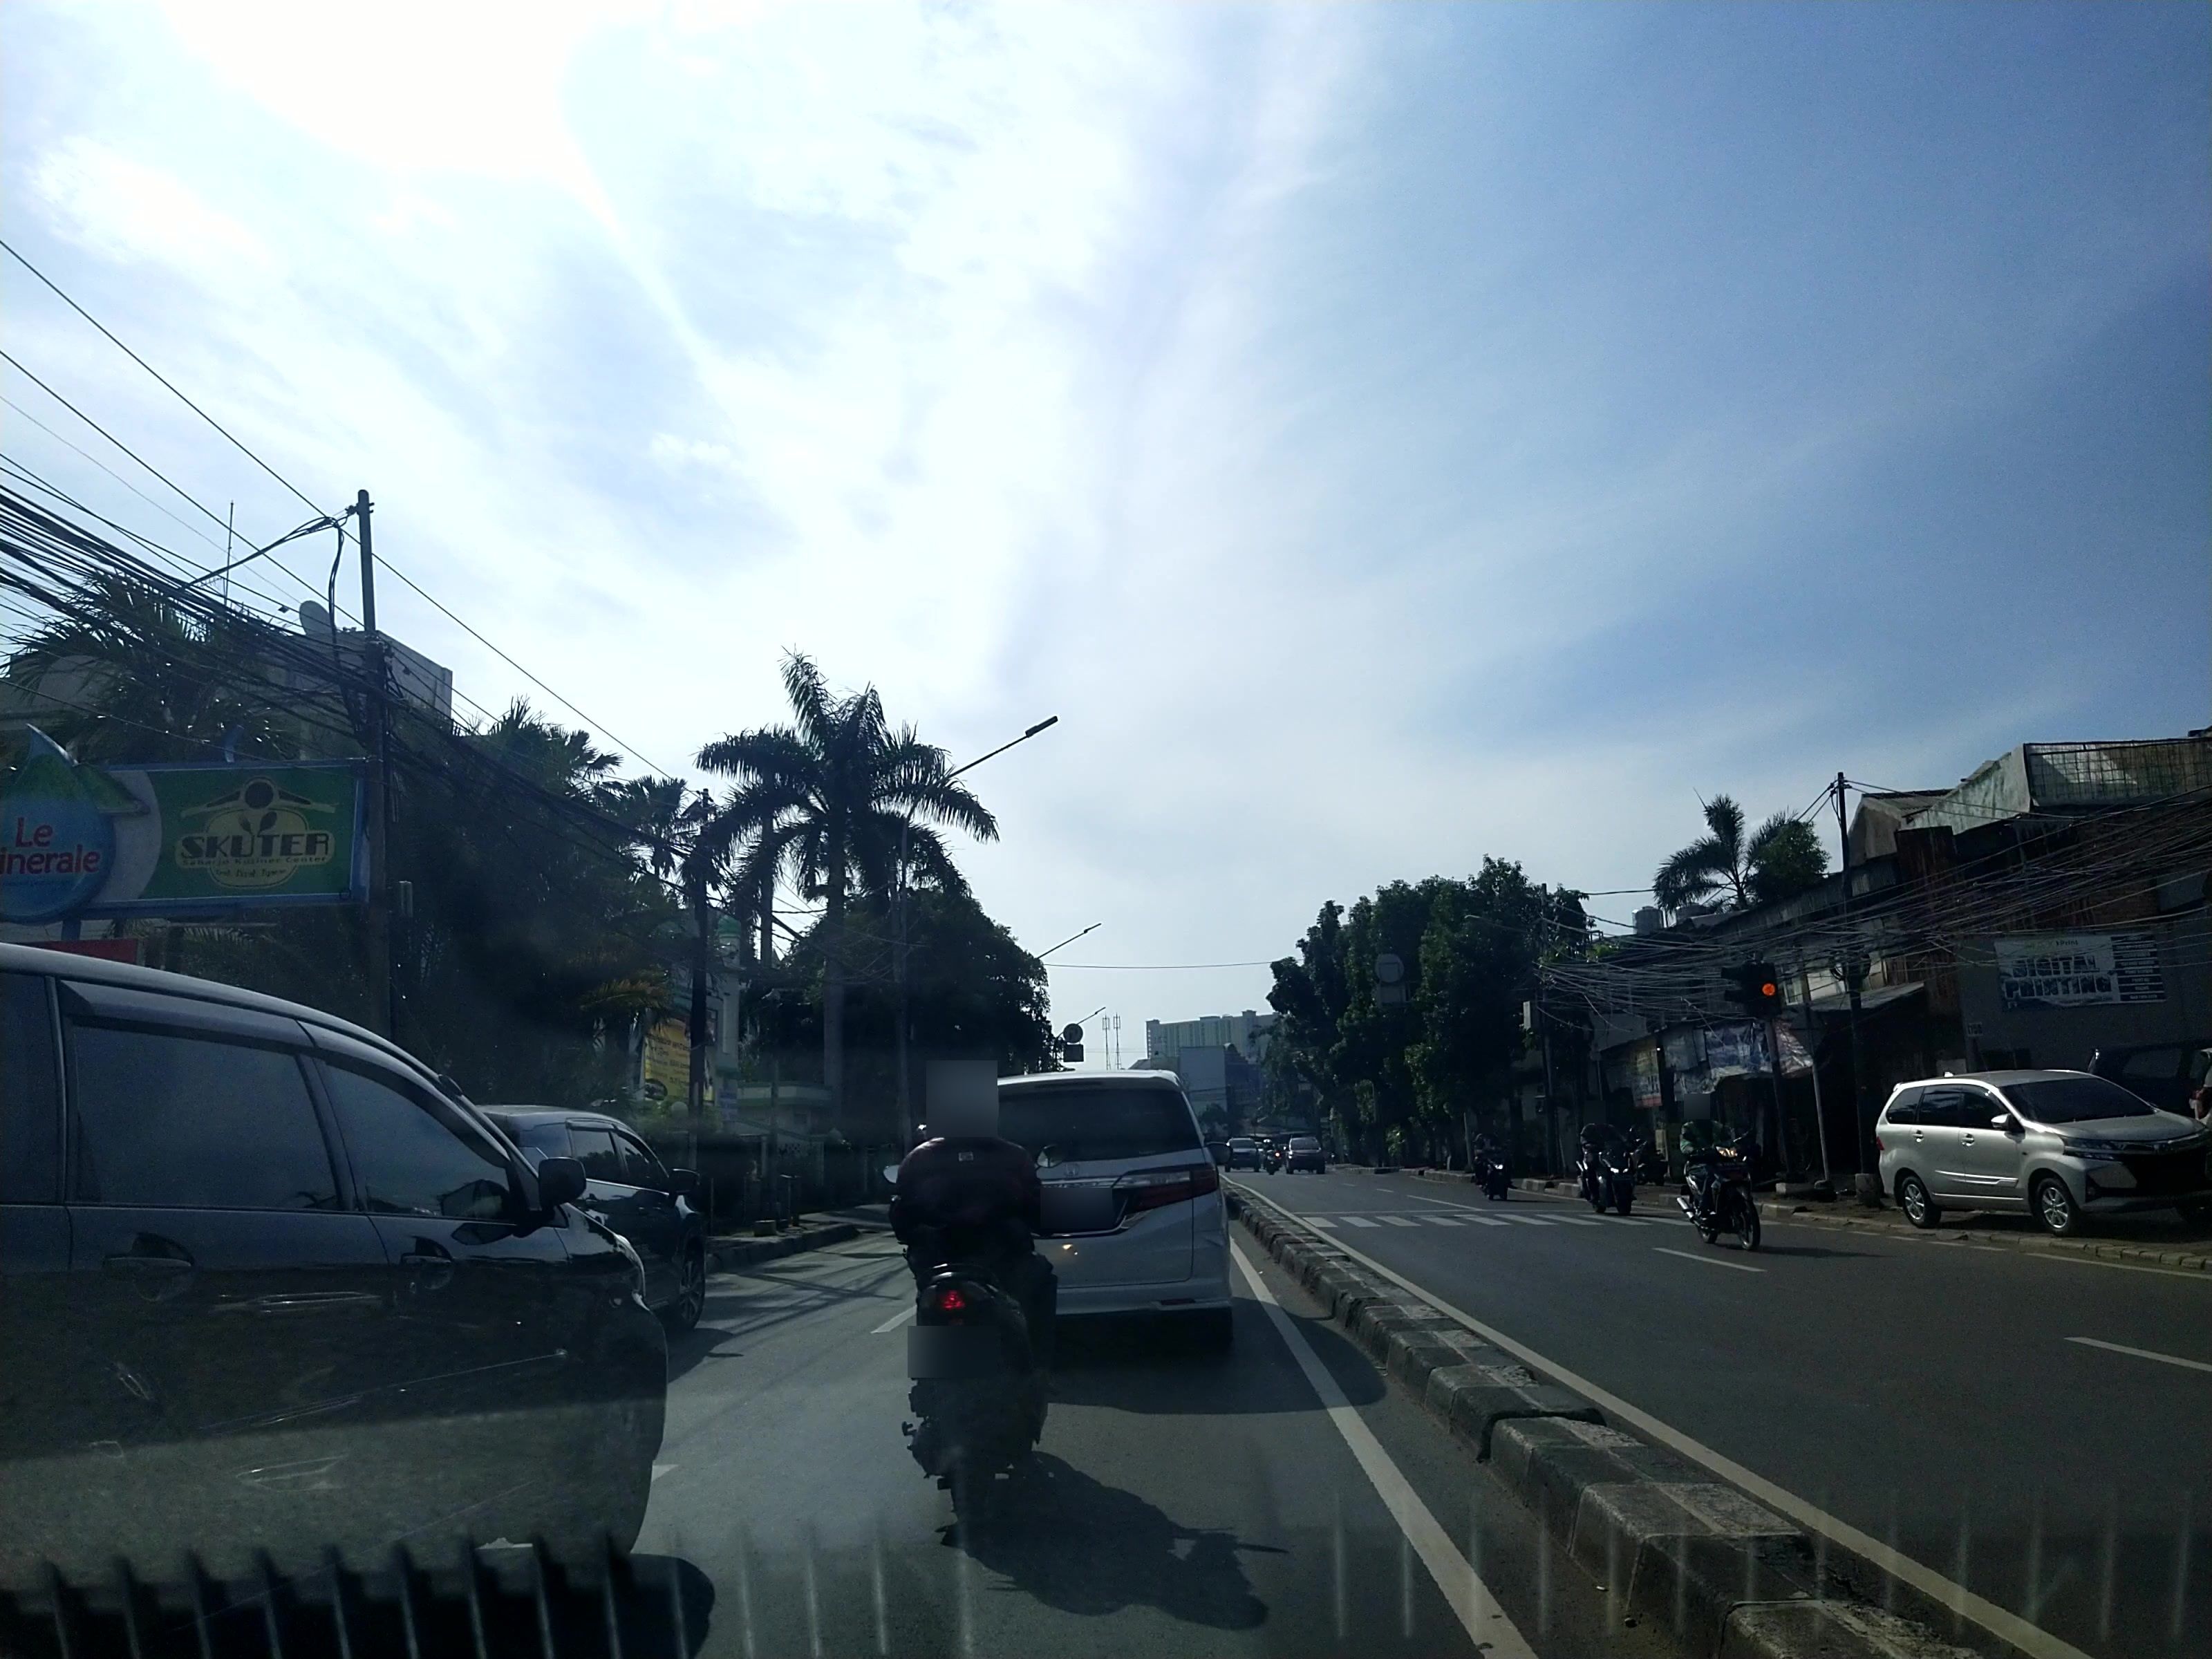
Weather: clear
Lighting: day
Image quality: good
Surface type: driving surface
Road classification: primary
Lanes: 2
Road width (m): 5
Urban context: urban centre
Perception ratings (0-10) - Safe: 6.71, Lively: 8.14, Beautiful: 7.24, Boring: 1.33, Depressing: 2.6, Wealthy: 5.22